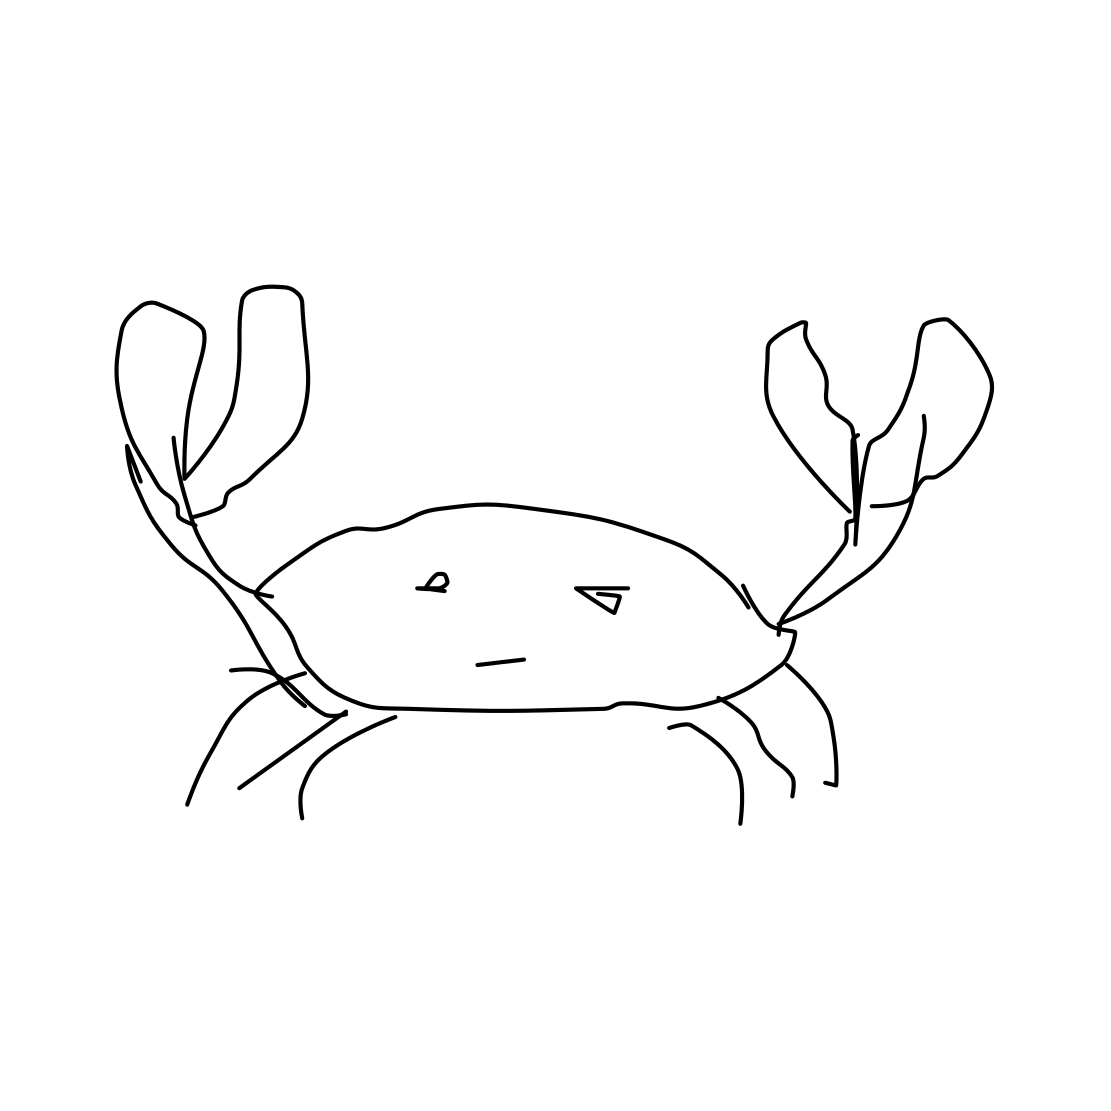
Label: crab